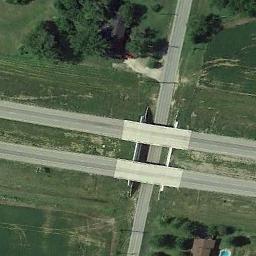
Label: overpass